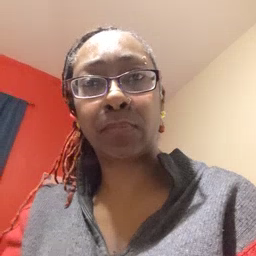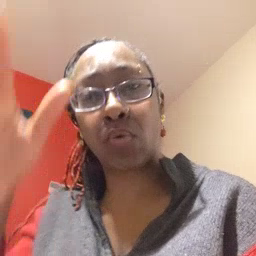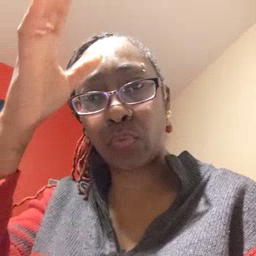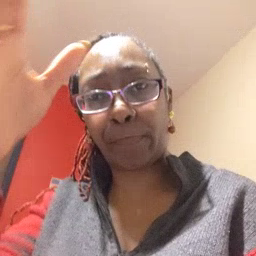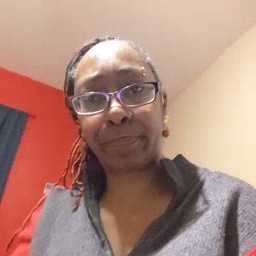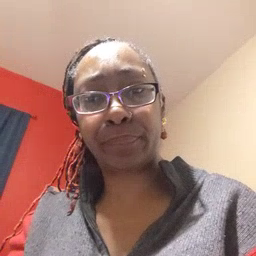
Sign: grandpa